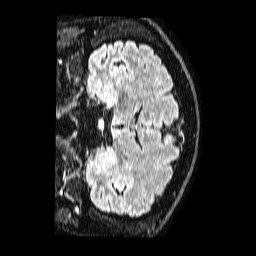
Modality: FLAIR
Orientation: coronal
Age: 55
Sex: male
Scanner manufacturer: philips
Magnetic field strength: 1.5 T
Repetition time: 4.8 s
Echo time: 0.3 s